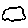
Label: cloud